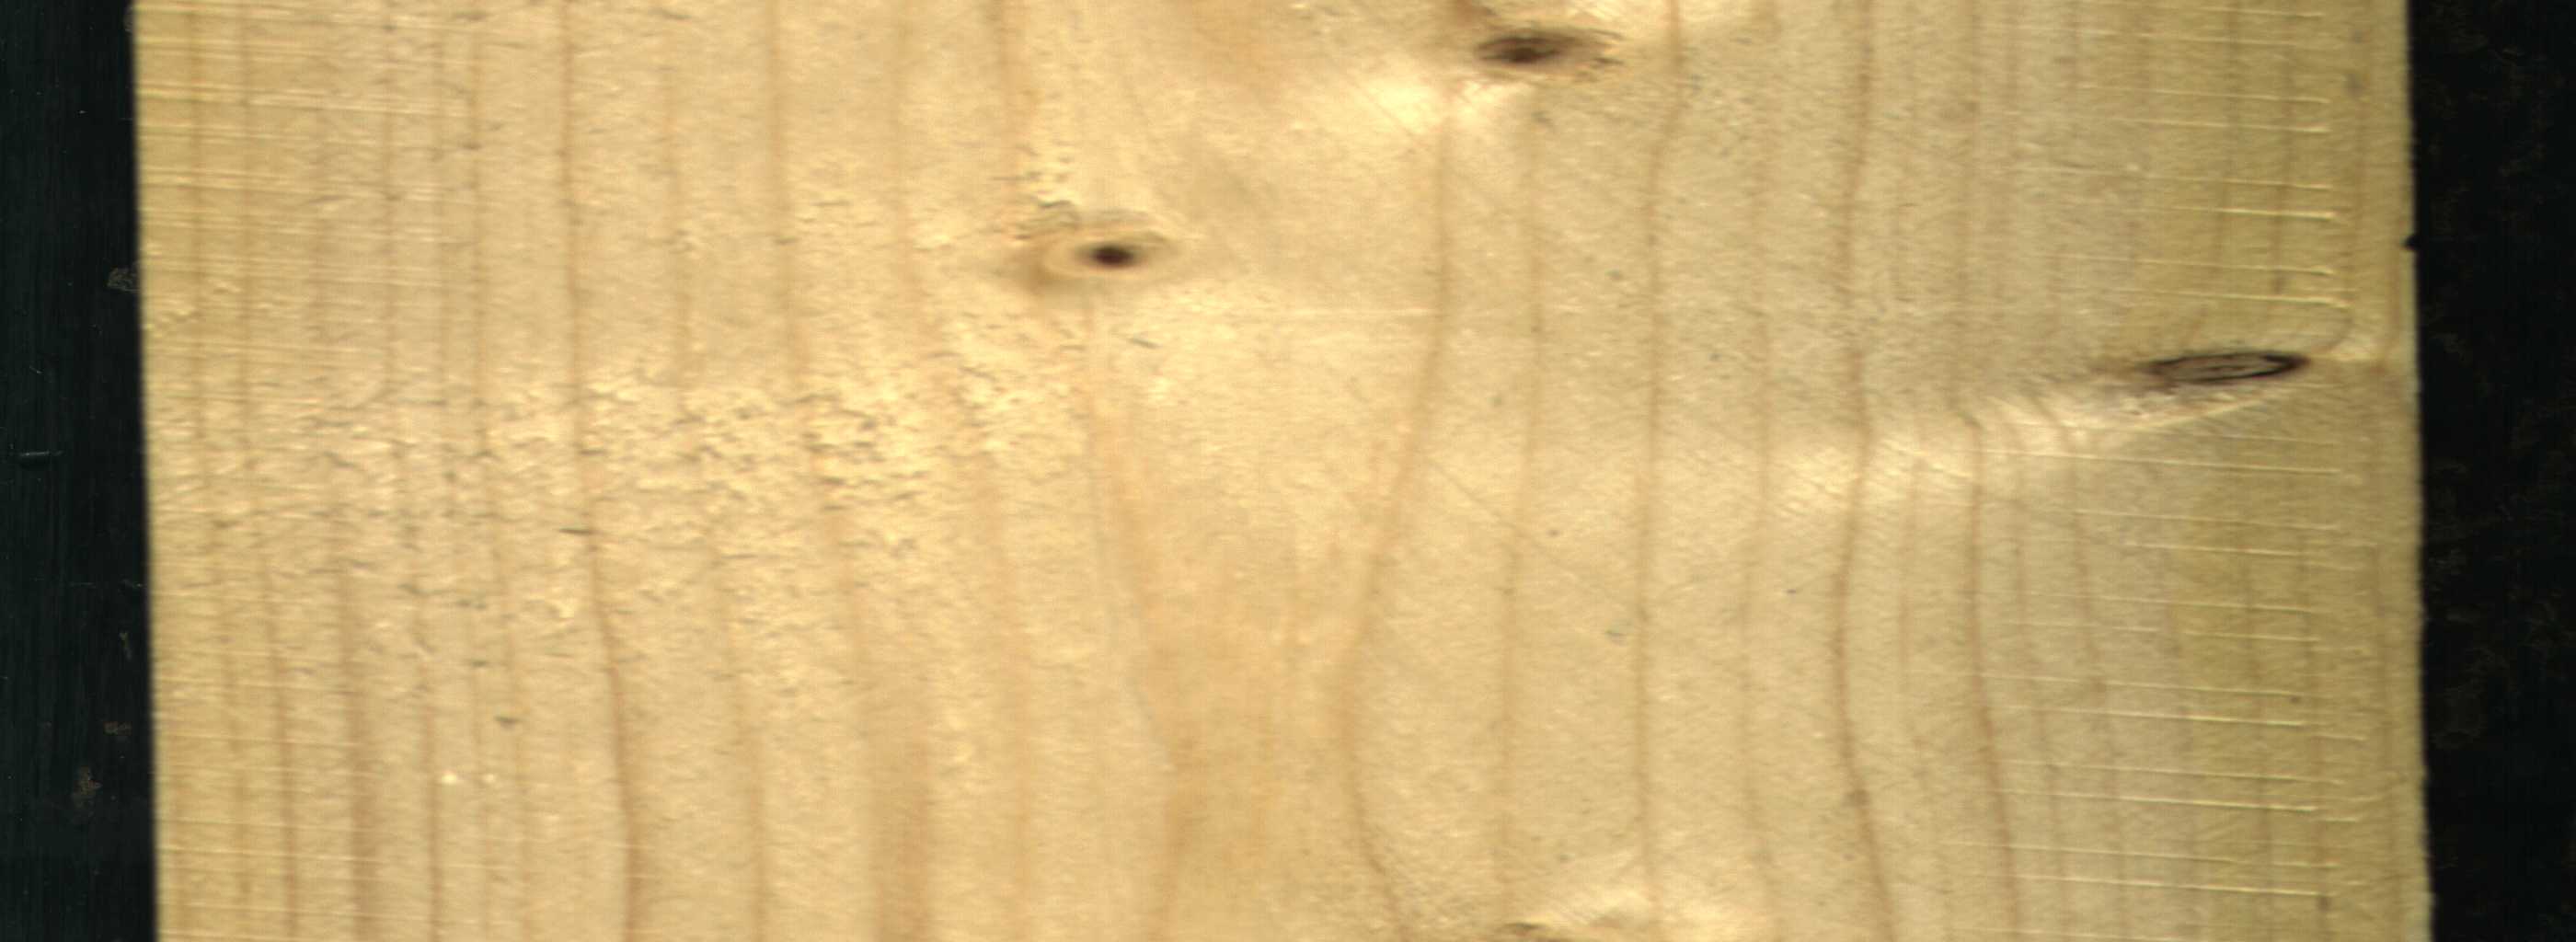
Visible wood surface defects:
Dead_Knot
Live_Knot
Live_Knot